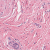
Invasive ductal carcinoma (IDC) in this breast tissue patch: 0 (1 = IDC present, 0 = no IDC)